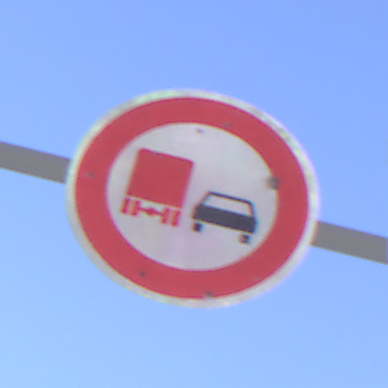
Verkehrszeichen: UeberholverbotKraftfahrzeuge
Umgebung: Outdoor, Nature
Tageszeit: SunriseSunset
Wetter: Clear
Licht: Natural
Jahreszeit: NotSpecified
Kontrast: HighContrast